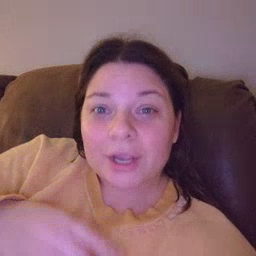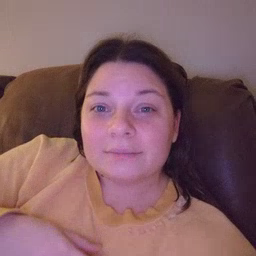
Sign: where